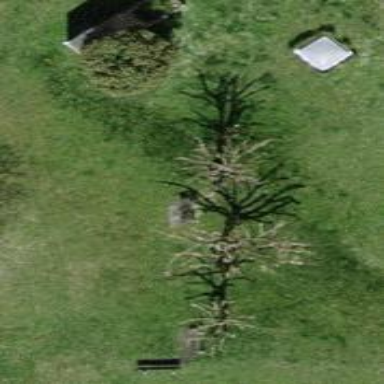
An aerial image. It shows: Mixed leaf-type tree in natural setting.